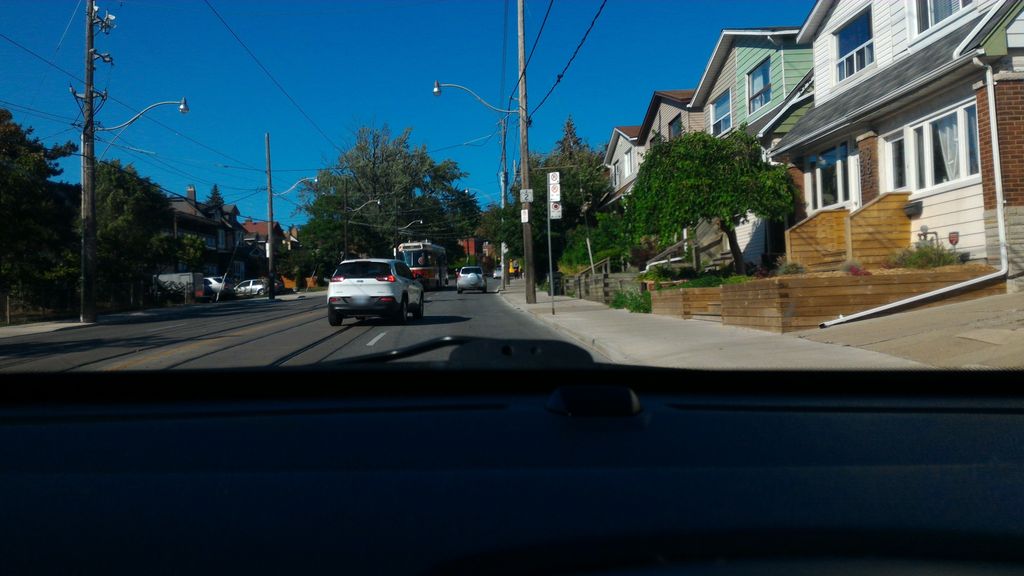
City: toronto